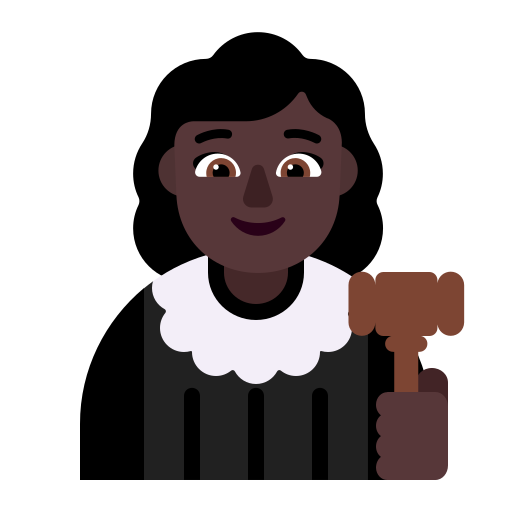
woman judge flat dark